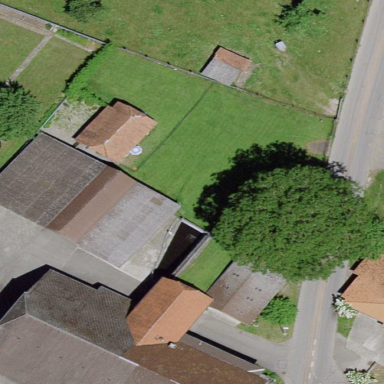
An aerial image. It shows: Barn.